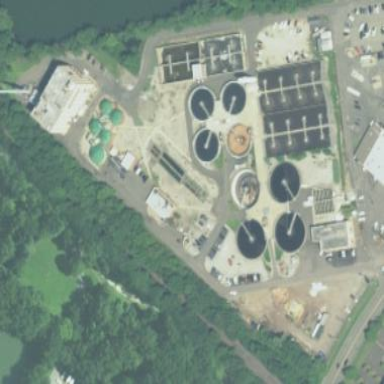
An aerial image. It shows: View of wastewater plant.